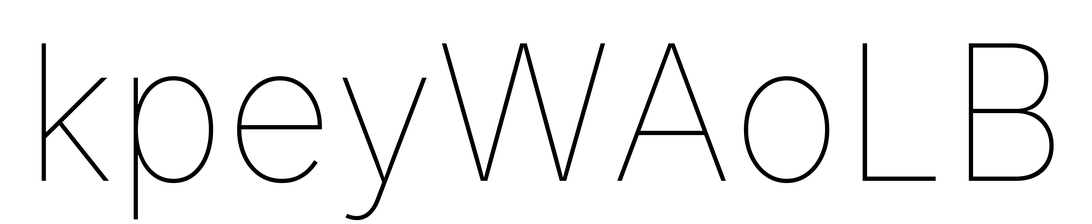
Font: Inter_Thin